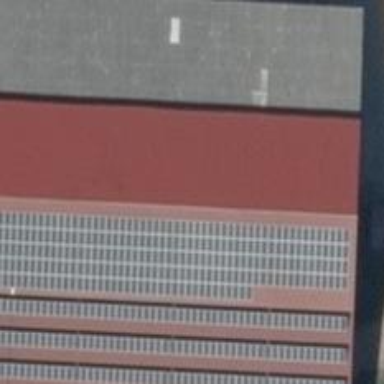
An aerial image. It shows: Solar photovoltaic panel generating electricity through small installation.